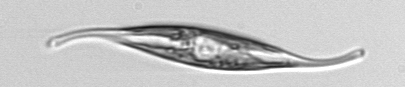
Label: Pleurosigma